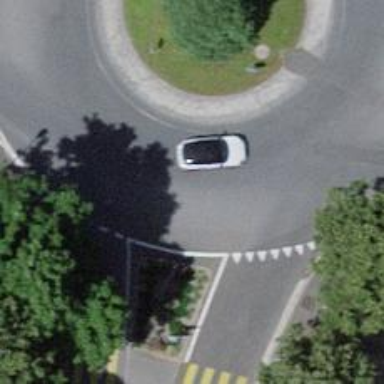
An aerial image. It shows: Secondary road with asphalt surface leading to roundabout.